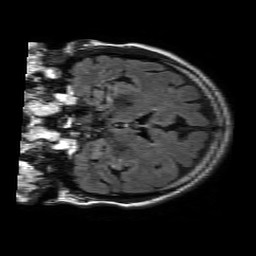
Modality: FLAIR
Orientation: coronal
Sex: male
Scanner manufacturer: philips
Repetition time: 11 s
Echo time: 0.125 s